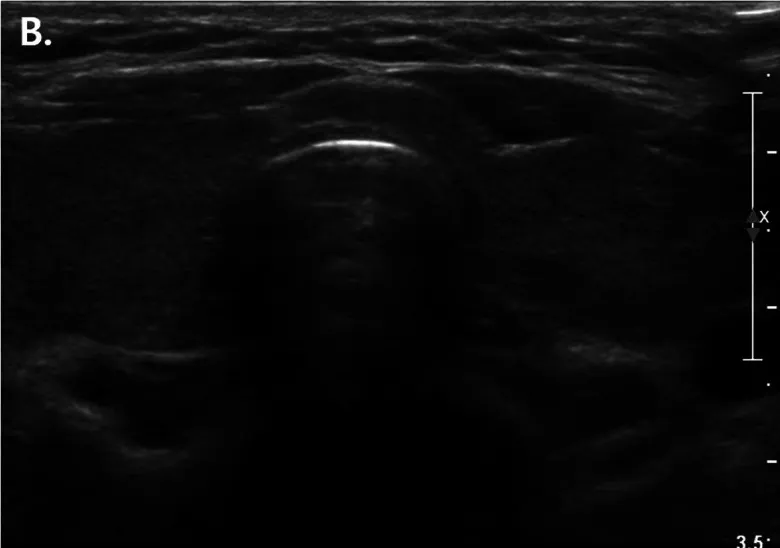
Enlarged thyroid gland (White Asterisk) but 6-month follow-up ultrasonography. Showed normal sized thyroid gland.
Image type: radiology (ultrasound)